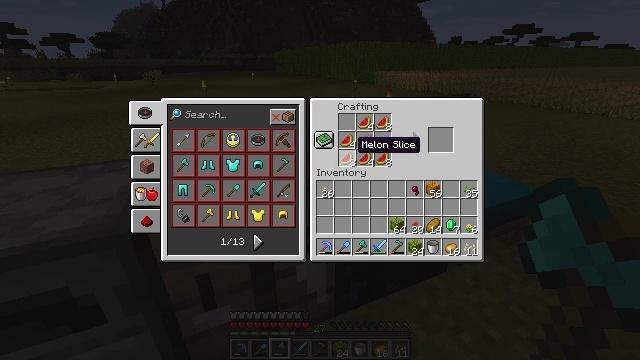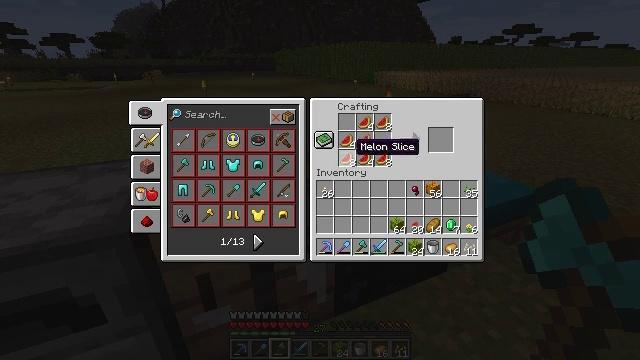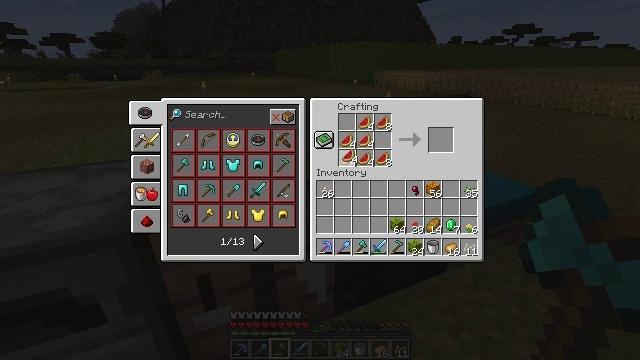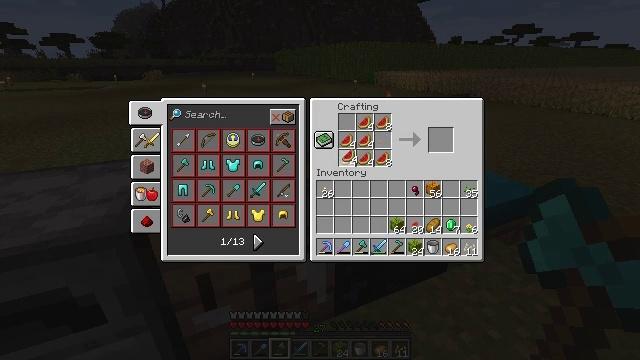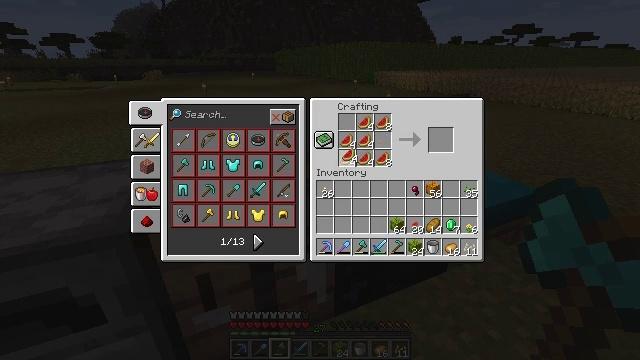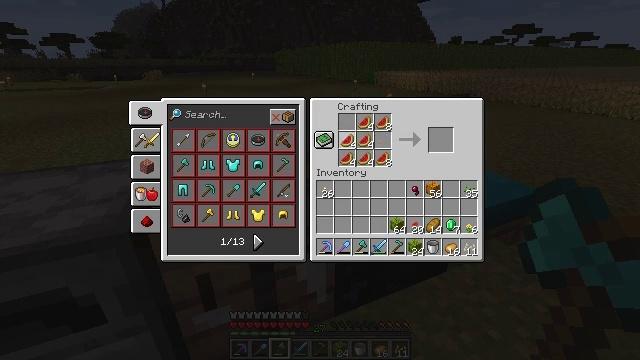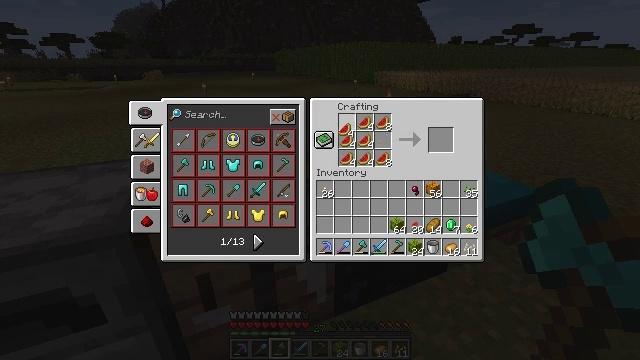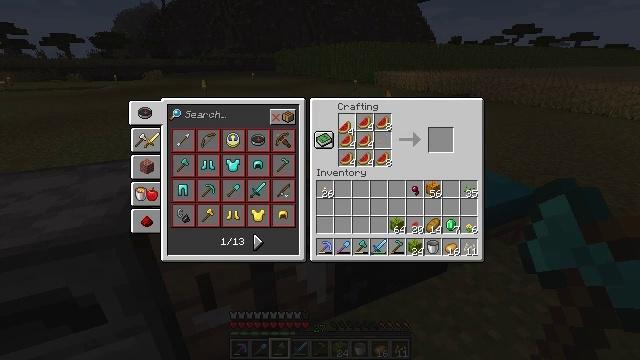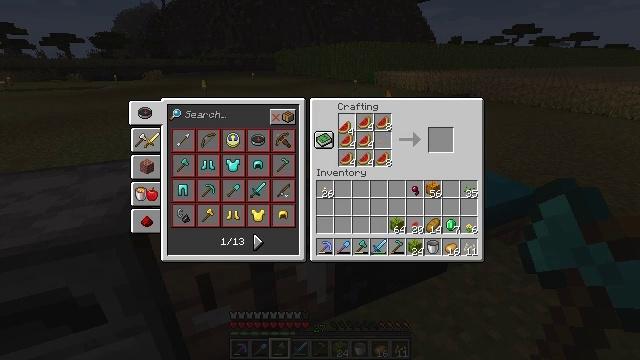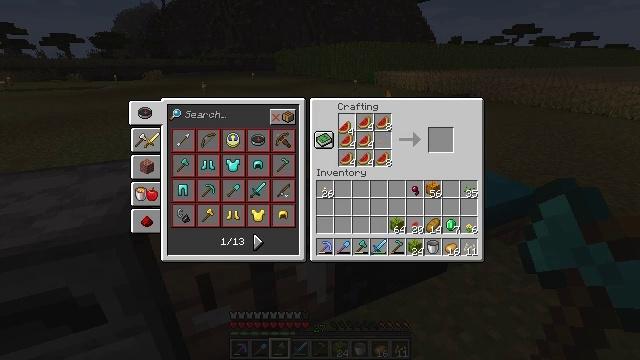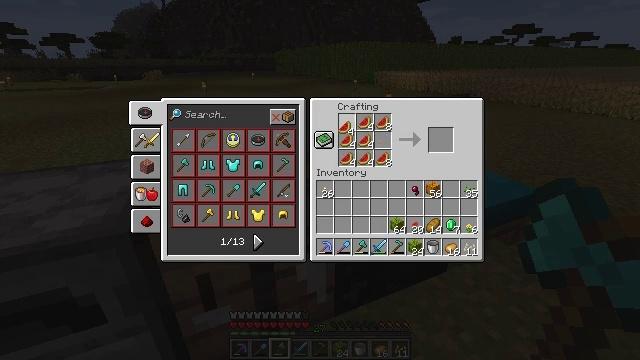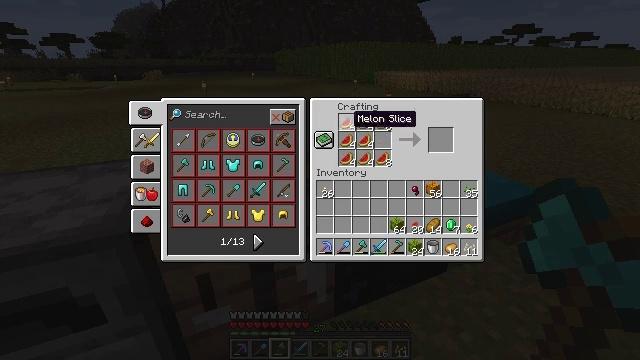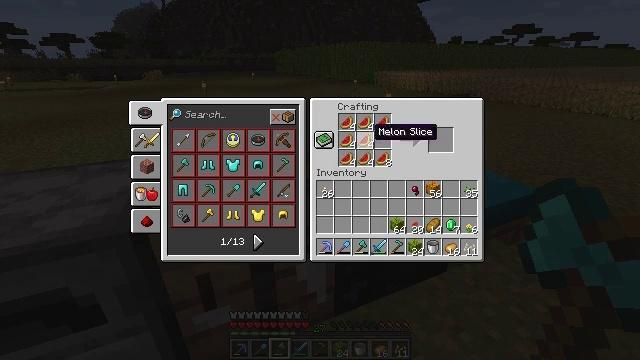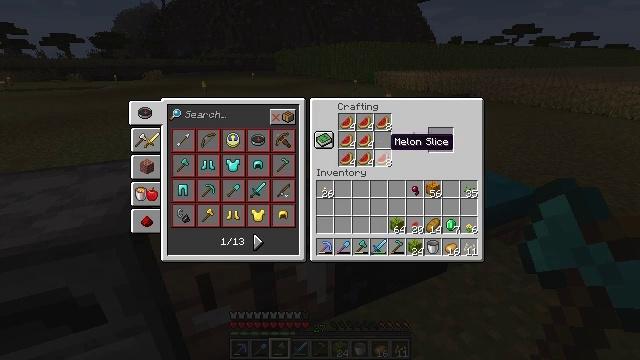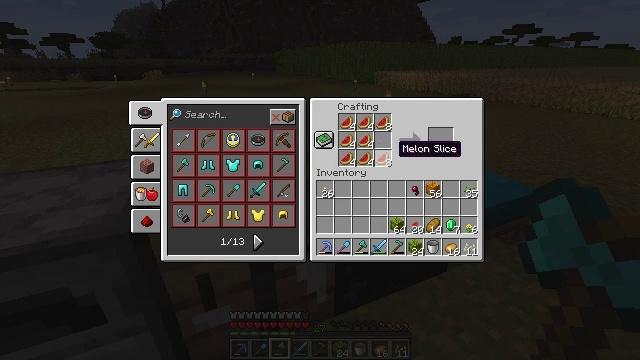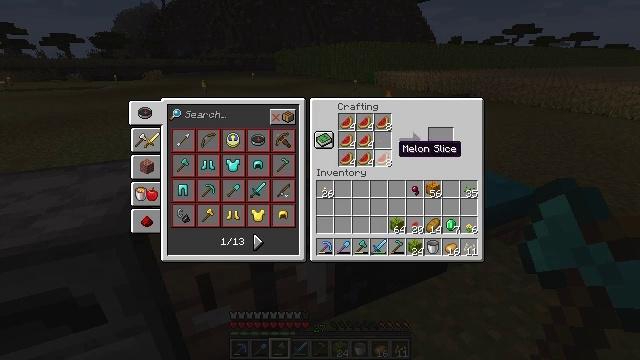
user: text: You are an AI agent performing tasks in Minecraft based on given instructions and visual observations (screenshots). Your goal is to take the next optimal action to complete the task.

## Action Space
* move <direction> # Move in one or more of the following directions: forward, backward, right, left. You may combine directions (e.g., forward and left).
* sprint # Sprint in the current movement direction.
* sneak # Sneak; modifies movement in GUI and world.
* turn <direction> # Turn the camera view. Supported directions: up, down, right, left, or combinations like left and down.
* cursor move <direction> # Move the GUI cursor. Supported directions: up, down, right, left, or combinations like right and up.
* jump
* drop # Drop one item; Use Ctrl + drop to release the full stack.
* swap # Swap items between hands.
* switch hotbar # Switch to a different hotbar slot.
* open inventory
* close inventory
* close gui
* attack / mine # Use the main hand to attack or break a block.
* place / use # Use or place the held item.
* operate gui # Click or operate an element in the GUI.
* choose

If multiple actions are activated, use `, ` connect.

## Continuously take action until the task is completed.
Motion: motion action
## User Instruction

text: Craft a melon.
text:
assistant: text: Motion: no_op
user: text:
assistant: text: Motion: choose
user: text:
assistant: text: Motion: choose
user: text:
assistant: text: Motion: choose
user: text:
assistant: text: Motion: cursor move up
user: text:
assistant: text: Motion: cursor move up
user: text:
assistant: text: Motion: no_op
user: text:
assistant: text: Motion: operate gui
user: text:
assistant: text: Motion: operate gui
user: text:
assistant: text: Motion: operate gui
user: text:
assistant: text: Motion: no_op
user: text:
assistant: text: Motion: cursor move right and down
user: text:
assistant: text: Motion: cursor move right and down
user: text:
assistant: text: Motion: cursor move right and down
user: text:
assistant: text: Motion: no_op
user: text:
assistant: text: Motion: no_op
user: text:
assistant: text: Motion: no_op
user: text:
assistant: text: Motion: no_op
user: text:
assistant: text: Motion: no_op
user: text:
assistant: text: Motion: no_op
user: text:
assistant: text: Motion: no_op
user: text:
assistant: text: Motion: no_op
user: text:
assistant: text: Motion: no_op
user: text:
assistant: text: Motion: no_op
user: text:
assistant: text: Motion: choose
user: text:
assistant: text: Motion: choose
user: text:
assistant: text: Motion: choose
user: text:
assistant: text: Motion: no_op
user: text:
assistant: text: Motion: no_op
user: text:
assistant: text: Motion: no_op